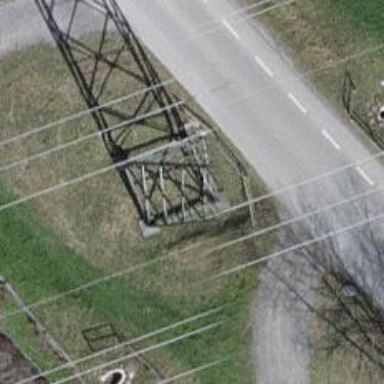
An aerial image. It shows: Power tower.